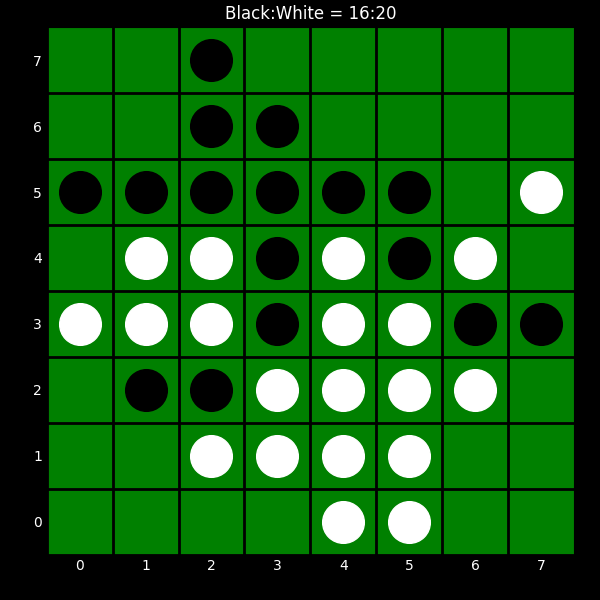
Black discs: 16
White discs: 20